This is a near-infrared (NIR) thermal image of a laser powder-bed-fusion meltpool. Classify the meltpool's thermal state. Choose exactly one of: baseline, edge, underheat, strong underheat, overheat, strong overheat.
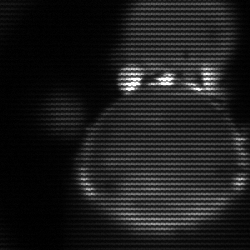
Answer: edge